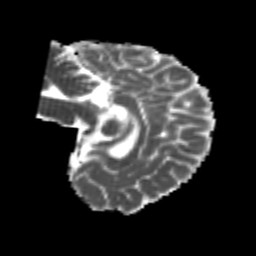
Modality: MD
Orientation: sagittal
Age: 22
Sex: female
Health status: healthy
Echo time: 0.074 s